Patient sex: M
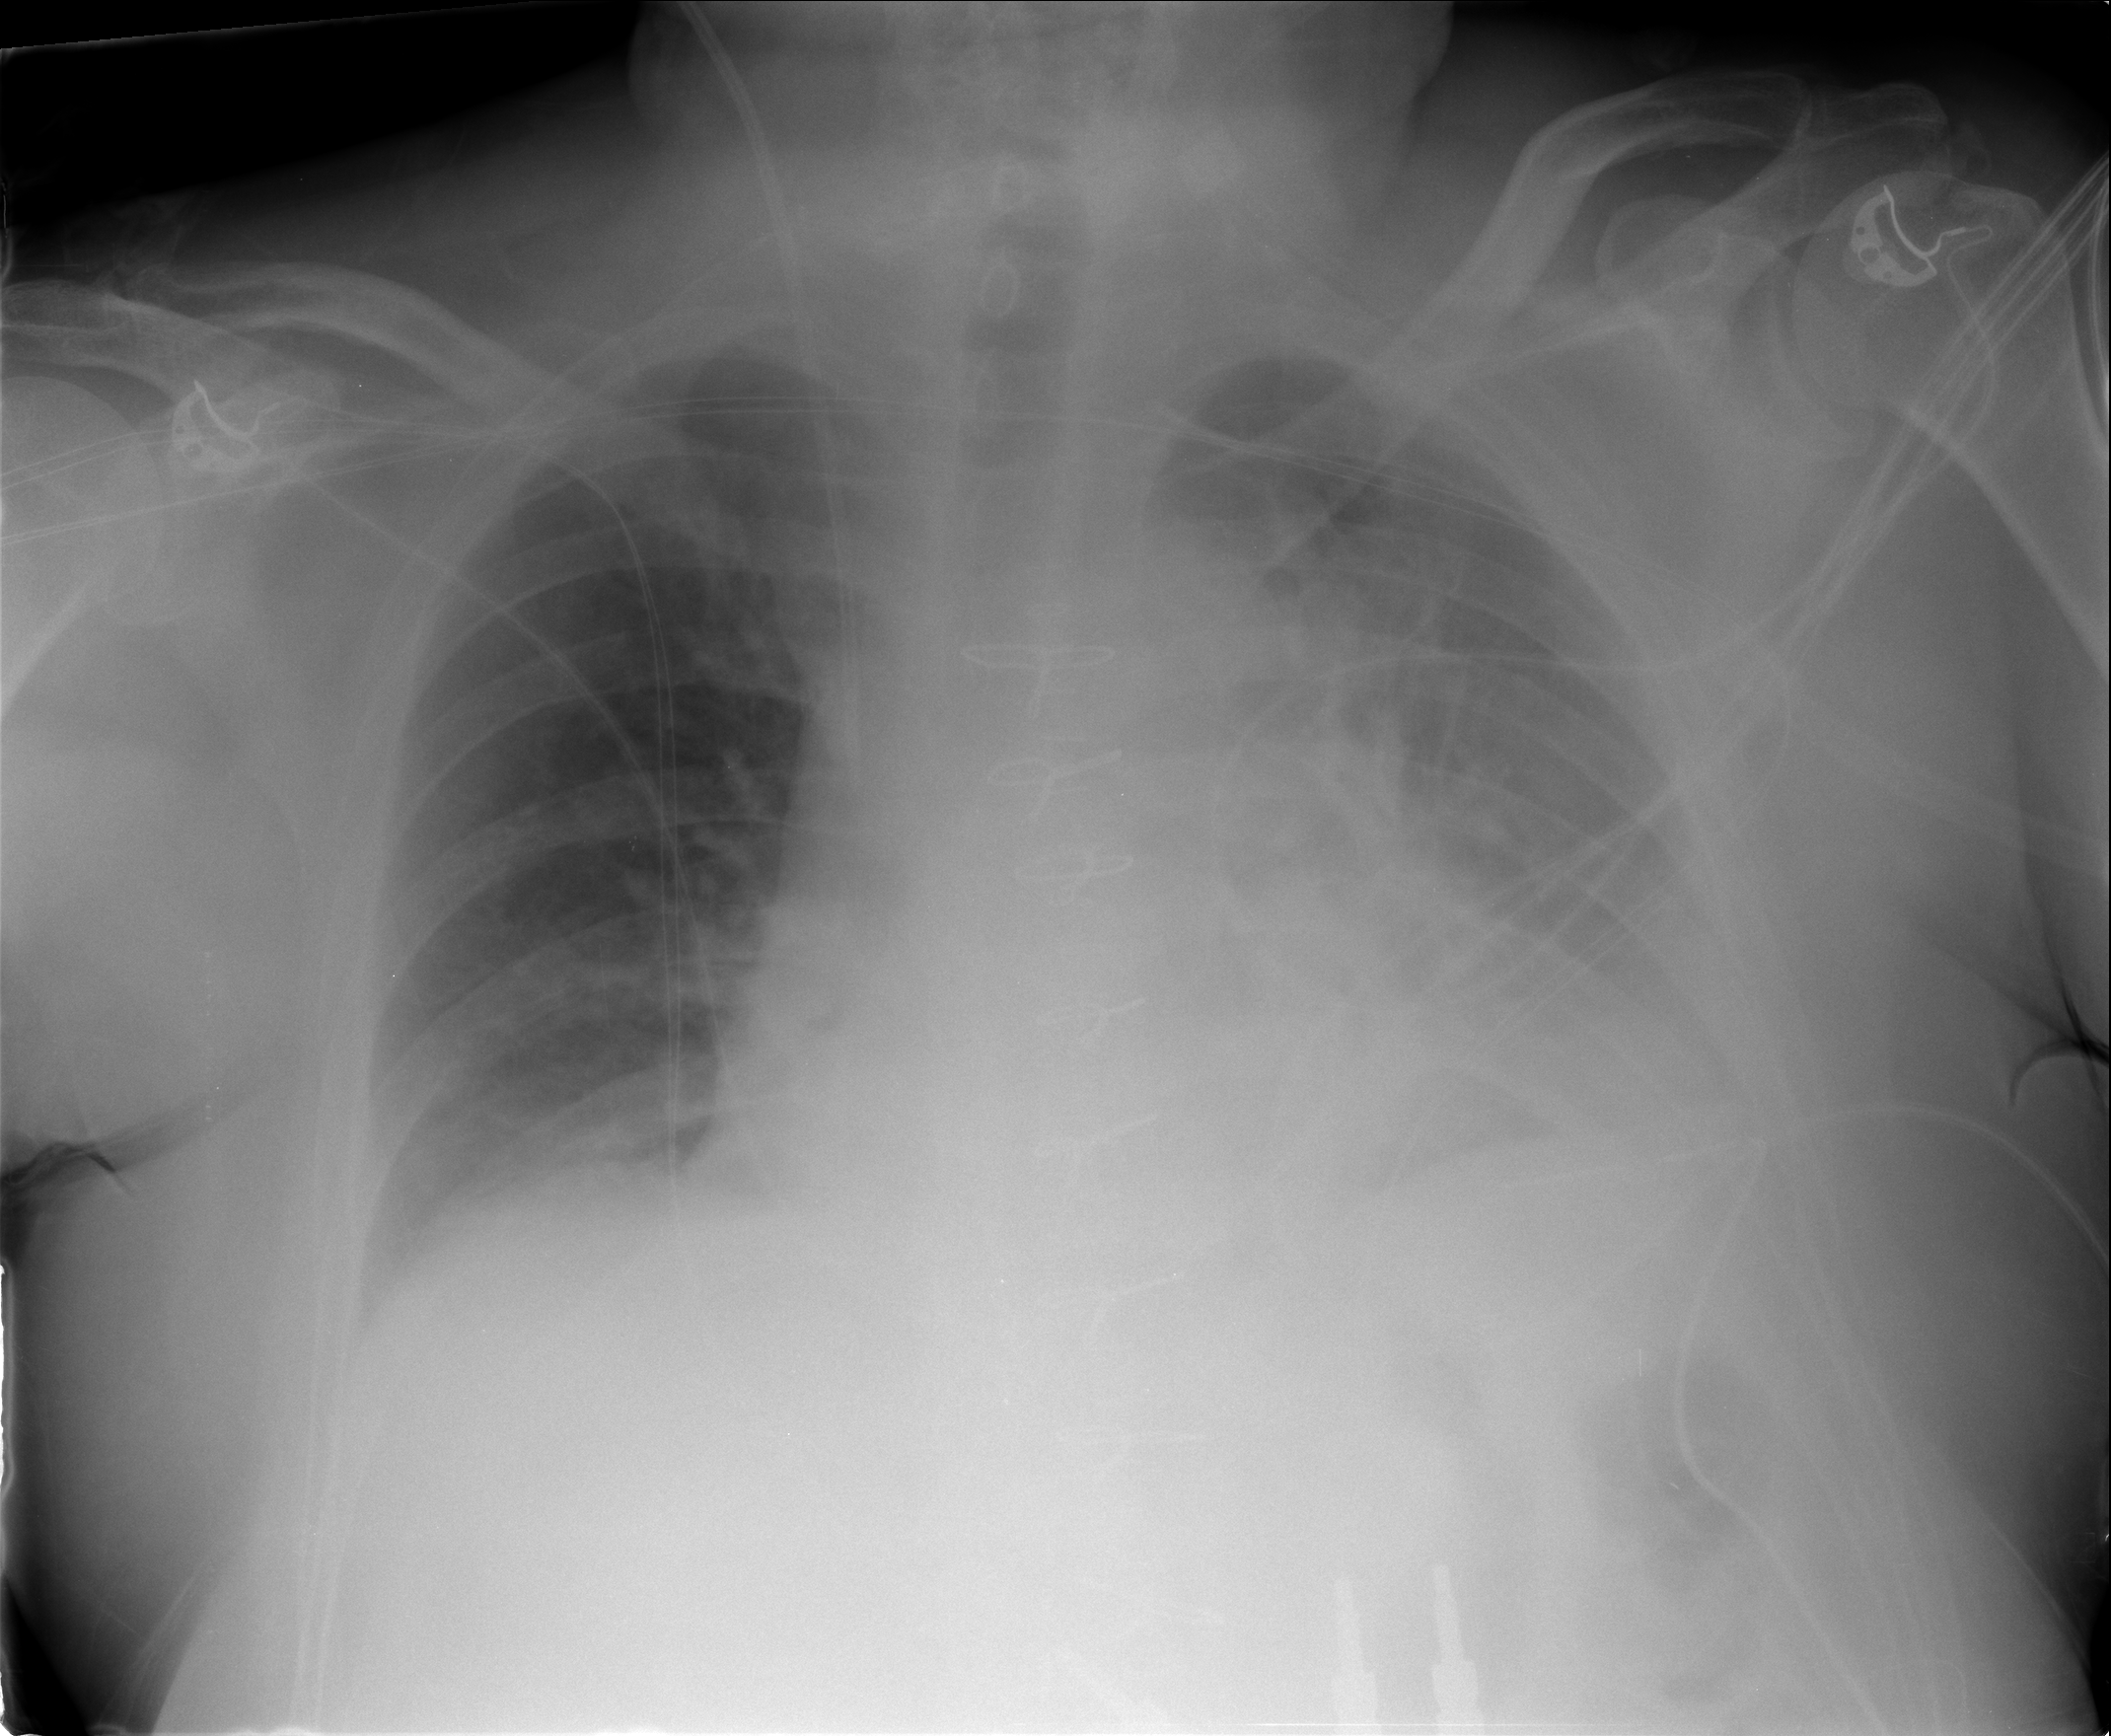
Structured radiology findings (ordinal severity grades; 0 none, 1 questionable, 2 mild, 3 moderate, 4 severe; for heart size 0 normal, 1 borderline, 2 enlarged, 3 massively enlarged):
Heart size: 0
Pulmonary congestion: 0
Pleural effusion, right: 0
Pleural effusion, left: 2
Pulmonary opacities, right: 0
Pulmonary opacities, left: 1
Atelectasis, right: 2
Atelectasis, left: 2